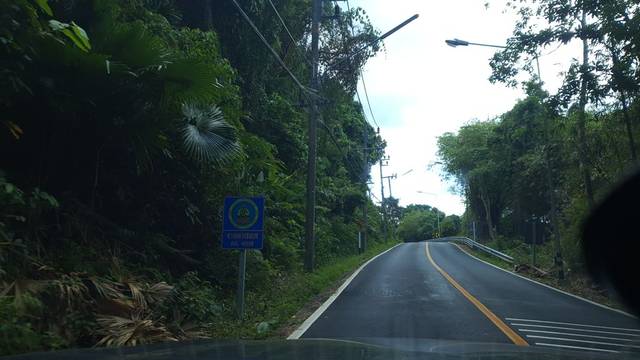
Region: Thailand
Coordinates: 8.045, 98.278